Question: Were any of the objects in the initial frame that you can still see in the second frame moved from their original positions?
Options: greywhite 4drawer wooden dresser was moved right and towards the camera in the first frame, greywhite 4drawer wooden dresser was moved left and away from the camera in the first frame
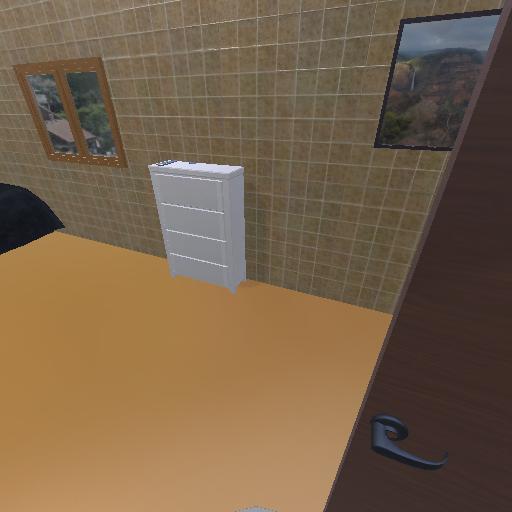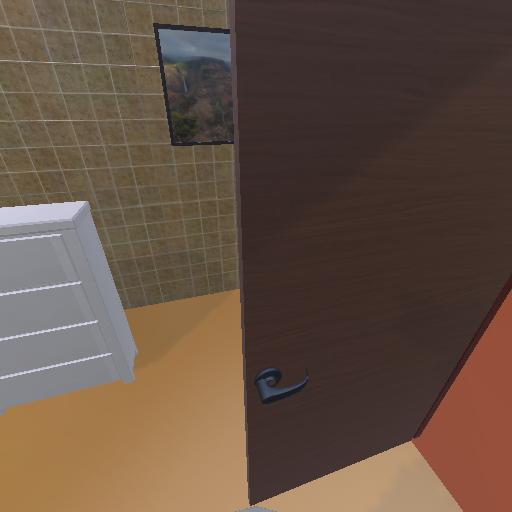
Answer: greywhite 4drawer wooden dresser was moved right and towards the camera in the first frame